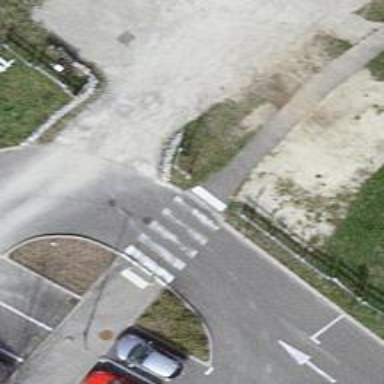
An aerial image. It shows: Uncontrolled zebra crossing on the road.